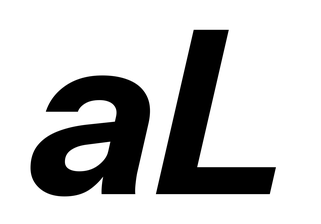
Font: InstrumentSans-Italic_Bold_Italic